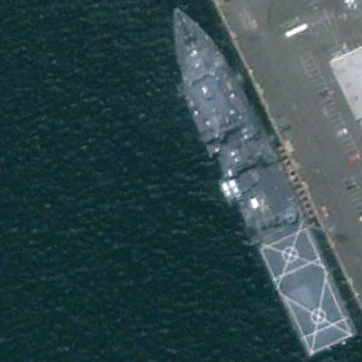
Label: combat